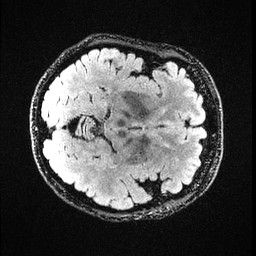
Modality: FLAIR
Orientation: axial
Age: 49
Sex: female
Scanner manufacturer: ge
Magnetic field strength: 3 T
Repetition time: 4.802 s
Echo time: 0.1159 s